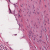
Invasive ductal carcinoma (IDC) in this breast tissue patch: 1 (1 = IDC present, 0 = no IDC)